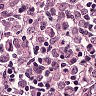
Metastatic tissue present: yes